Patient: sex M, age 25
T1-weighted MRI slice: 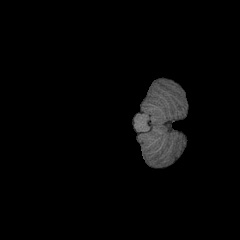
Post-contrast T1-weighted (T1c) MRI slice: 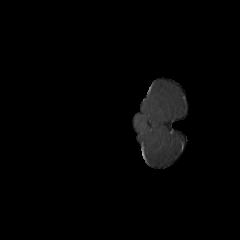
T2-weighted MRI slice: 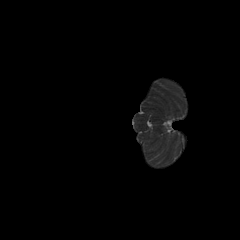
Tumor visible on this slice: no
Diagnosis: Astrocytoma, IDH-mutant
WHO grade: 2